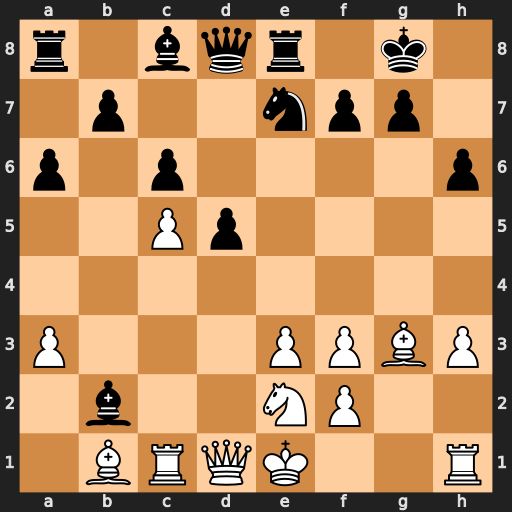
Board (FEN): r1bqr1k1/1p2npp1/p1p4p/2Pp4/8/P3PPBP/1b2NP2/1BRQK2R
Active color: w
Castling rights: K
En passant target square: -
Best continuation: Qc2 Bf6 Qh7+